Interaction volume radius: 5 \u00c5
Interaction volume height: 35 \u00c5
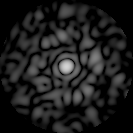
Disorder parameter: 0.8467